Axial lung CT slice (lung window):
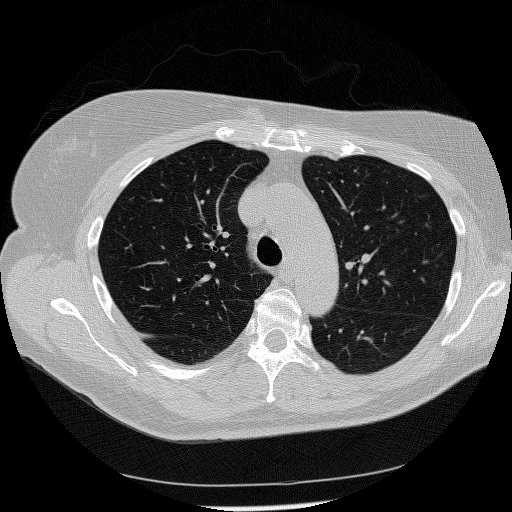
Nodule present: no